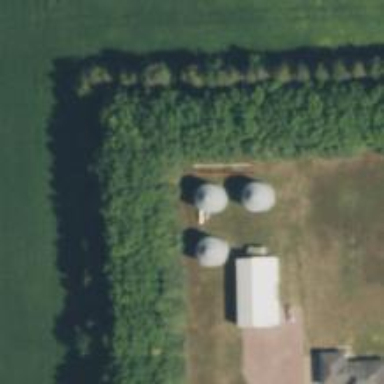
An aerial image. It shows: Silo.